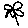
Label: flower